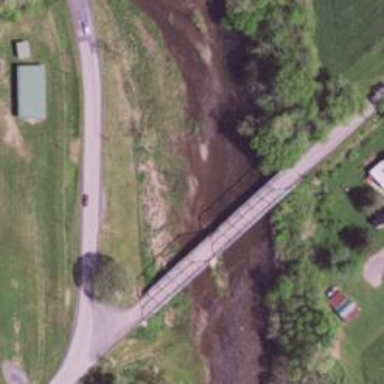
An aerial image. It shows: Residential road with truss bridge.